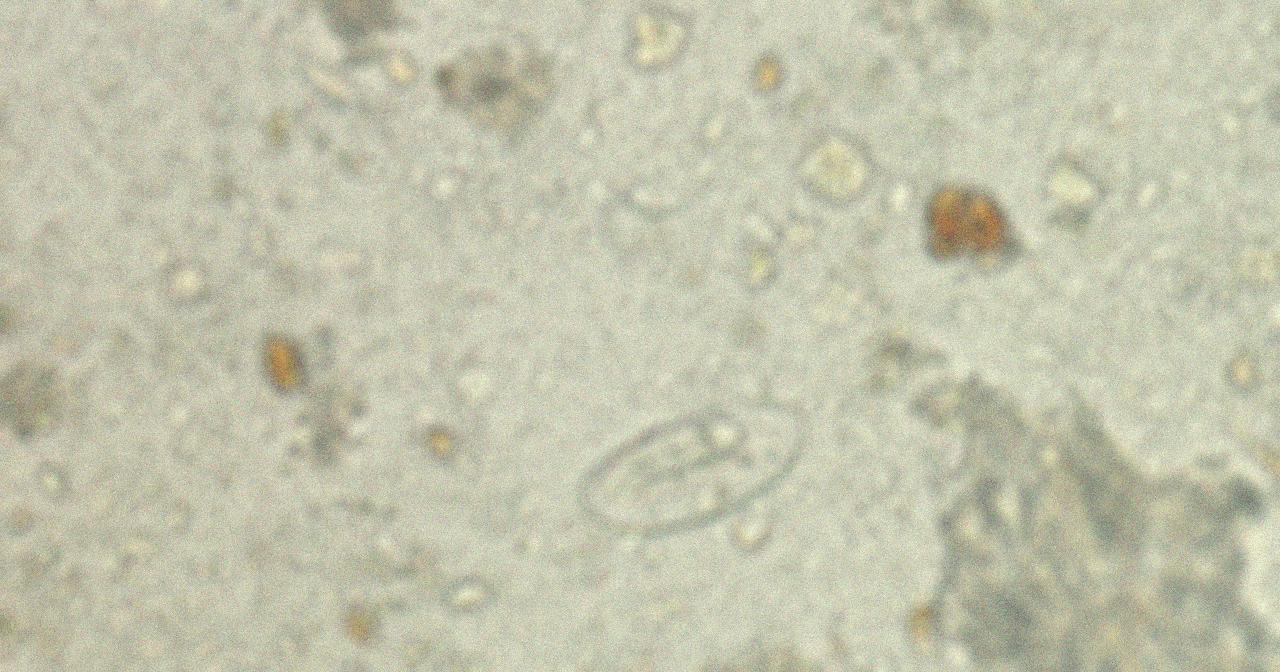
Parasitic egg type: Enterobius vermicularis